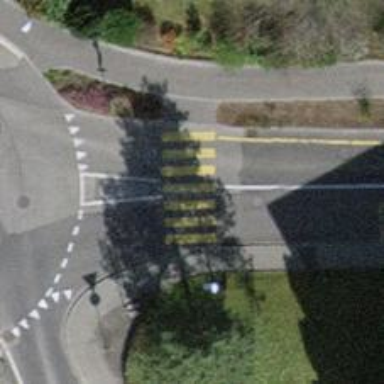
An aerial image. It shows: Asphalt sidewalk.